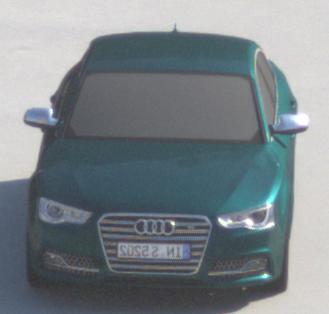
Make: Audi
Model: S5
Detailed model: F5
Model produced from: 2016
Model produced until: 2019
Doors: 2
Color: blue
Road condition: dry road
Daytime: morning or afternoon
Contrast: high contrast